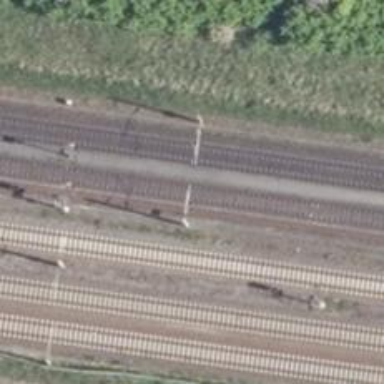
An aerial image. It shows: Rail track with contact line electrification. The track is ballastless.